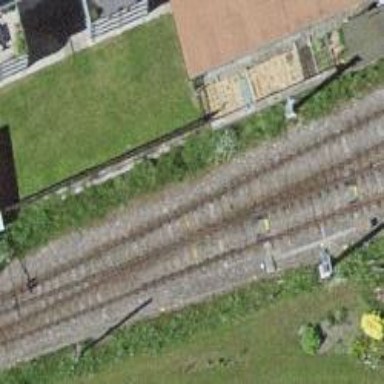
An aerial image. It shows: Rail siding with electrified tracks using contact line.